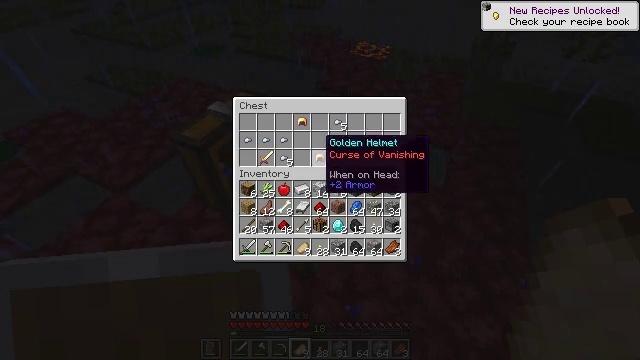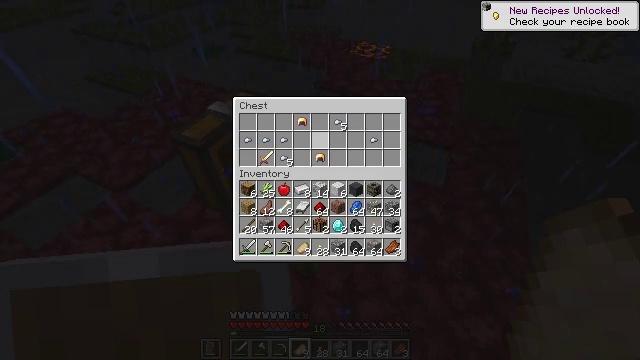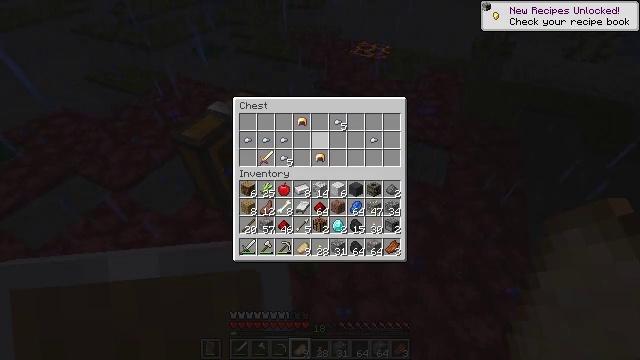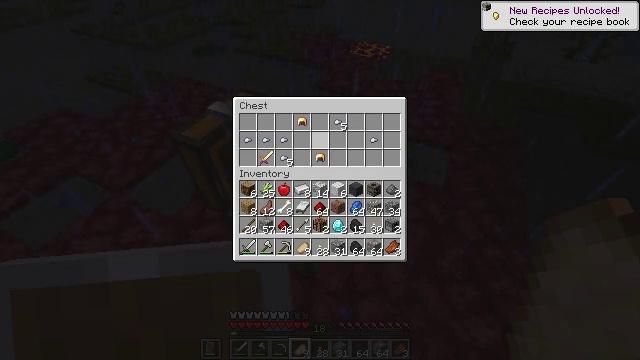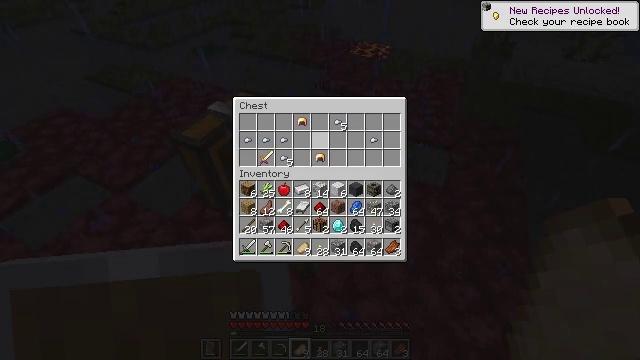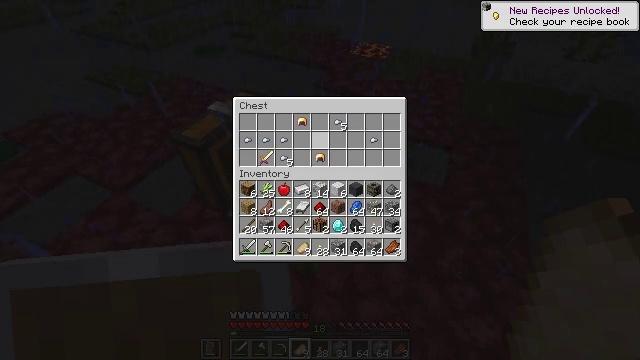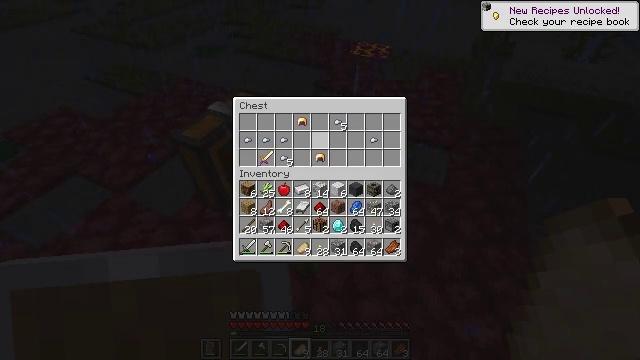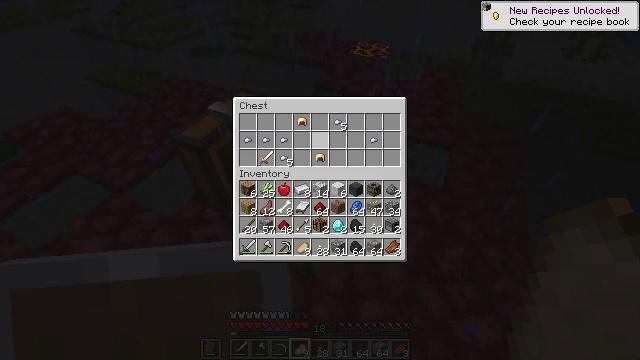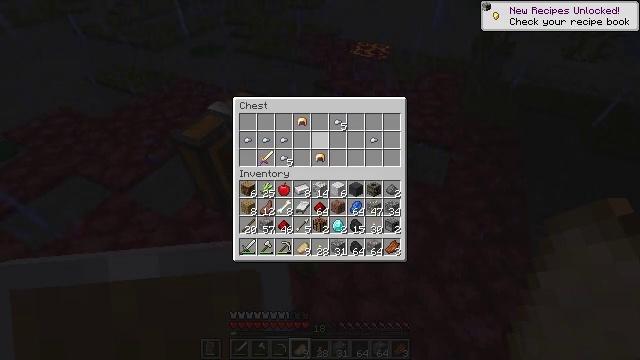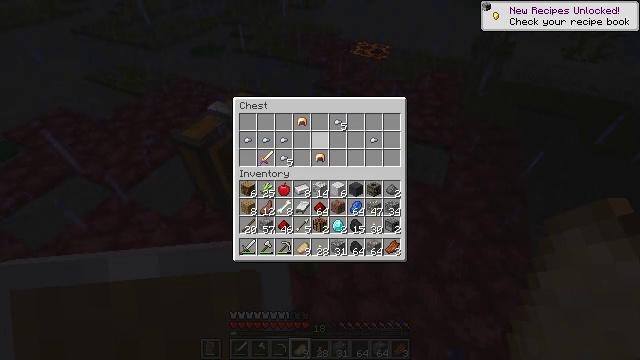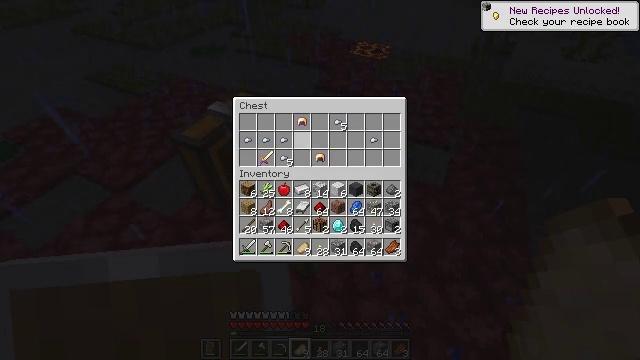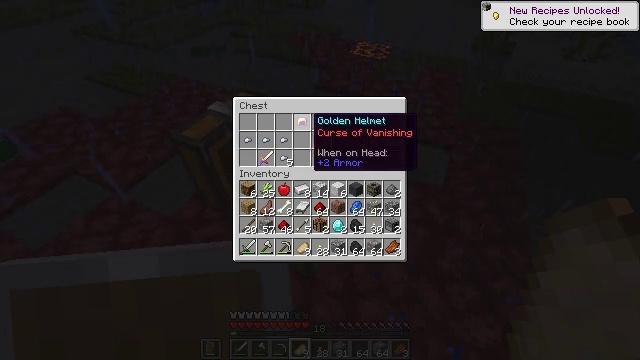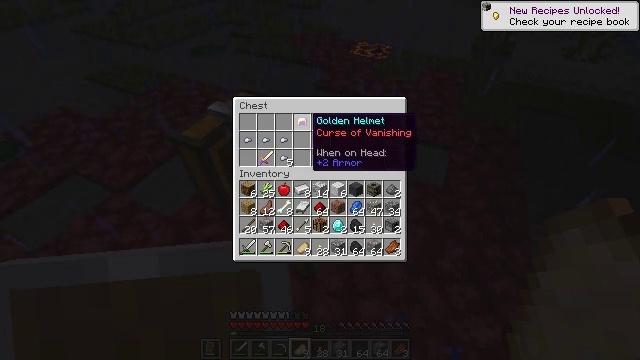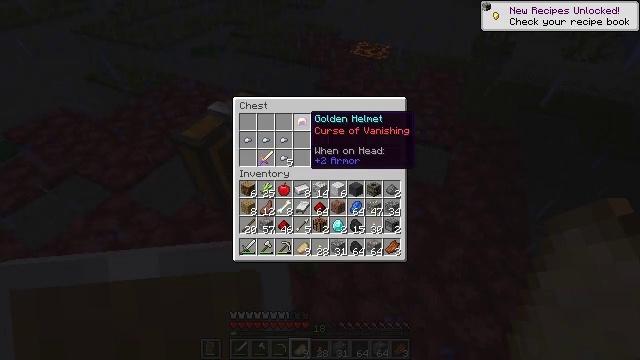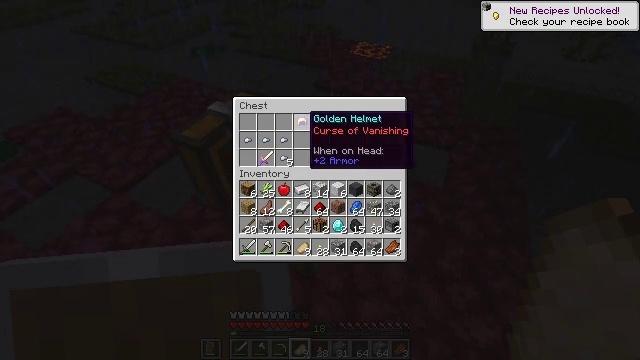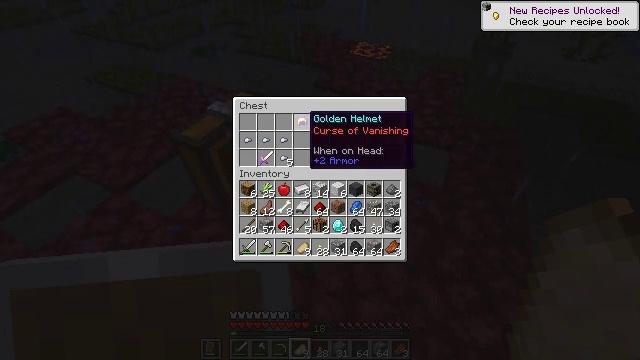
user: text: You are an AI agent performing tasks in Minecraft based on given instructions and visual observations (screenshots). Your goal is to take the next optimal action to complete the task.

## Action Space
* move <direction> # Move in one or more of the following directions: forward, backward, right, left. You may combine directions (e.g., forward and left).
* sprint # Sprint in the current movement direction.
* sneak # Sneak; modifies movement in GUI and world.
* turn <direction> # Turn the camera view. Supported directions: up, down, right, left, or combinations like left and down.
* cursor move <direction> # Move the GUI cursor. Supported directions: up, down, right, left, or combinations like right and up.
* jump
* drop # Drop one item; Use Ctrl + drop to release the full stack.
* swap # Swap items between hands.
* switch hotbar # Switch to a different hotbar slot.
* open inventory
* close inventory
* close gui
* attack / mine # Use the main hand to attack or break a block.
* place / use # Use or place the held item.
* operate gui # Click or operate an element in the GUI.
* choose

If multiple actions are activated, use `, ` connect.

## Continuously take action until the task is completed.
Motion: motion action
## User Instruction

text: Remove an apple from the inventory.
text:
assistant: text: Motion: cursor move up
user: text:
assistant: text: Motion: no_op
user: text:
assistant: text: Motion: no_op
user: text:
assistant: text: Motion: no_op
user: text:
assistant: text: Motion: no_op
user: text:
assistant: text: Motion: no_op
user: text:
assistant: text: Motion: no_op
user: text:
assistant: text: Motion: no_op
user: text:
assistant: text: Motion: no_op
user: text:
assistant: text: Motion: no_op
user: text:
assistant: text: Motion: no_op
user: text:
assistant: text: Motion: no_op
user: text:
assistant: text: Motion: no_op
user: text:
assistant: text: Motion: no_op
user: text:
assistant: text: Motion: no_op
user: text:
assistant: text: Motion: no_op
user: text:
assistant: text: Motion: no_op
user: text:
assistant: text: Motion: no_op
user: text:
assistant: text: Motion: no_op
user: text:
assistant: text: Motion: no_op
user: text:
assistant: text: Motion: no_op
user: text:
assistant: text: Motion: cursor move left and down
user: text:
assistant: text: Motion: cursor move left and down
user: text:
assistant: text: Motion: no_op
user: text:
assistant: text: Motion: no_op
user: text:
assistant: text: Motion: no_op
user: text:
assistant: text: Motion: no_op
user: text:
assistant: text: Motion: no_op
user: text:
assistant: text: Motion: no_op
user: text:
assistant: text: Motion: no_op